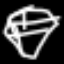
Label: diamond